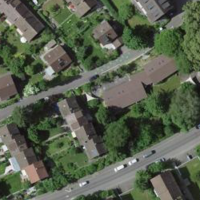
EUNIS habitat code: 55
Species observed at this site:
Pholidoptera griseoaptera
Tettigonia viridissima
Symphoricarpos albus
Falco subbuteo